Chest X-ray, PA view. Patient: 56 years old, sex M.
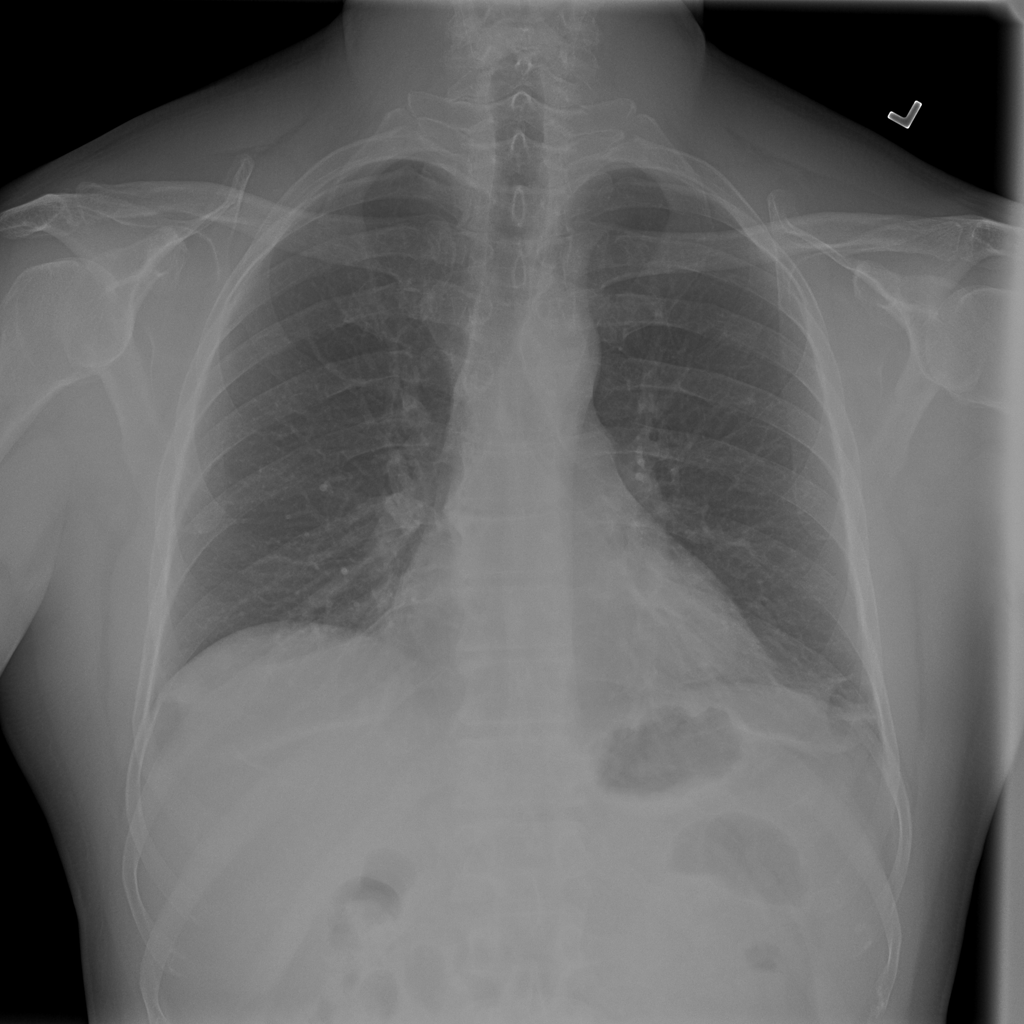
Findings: Atelectasis